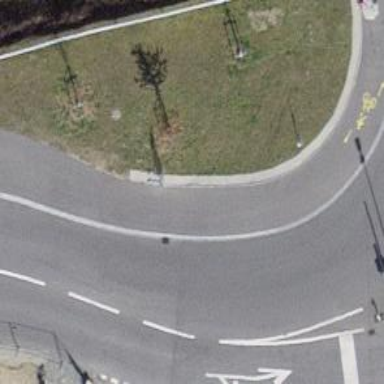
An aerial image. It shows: Asphalt cycleway.